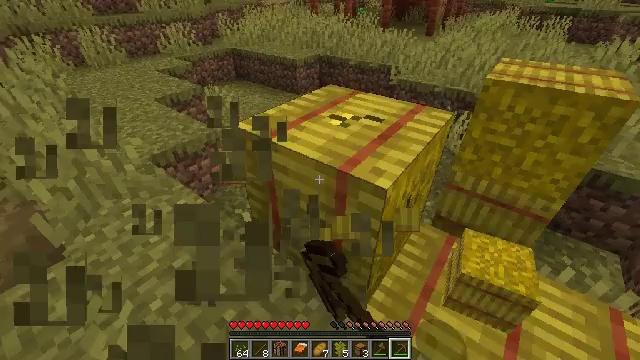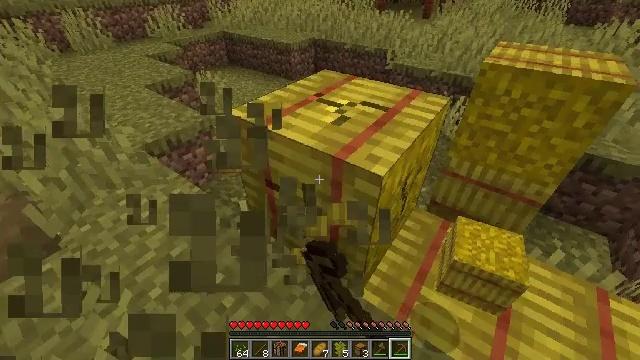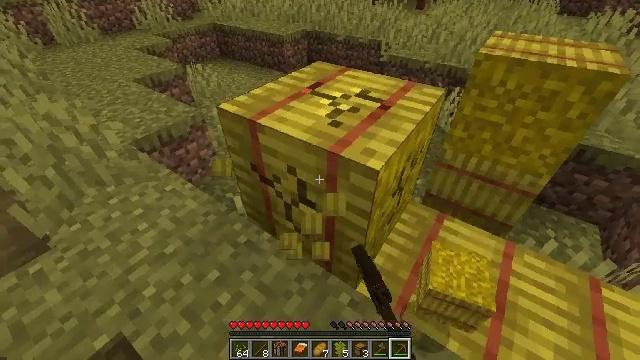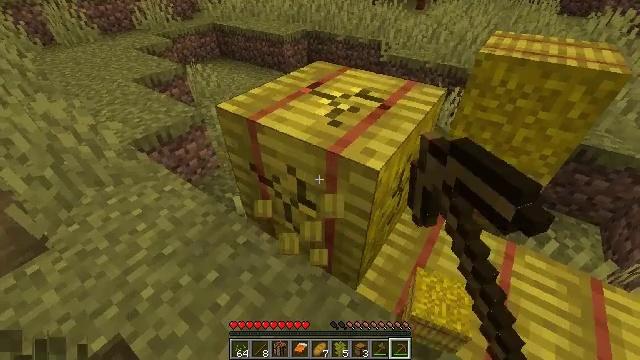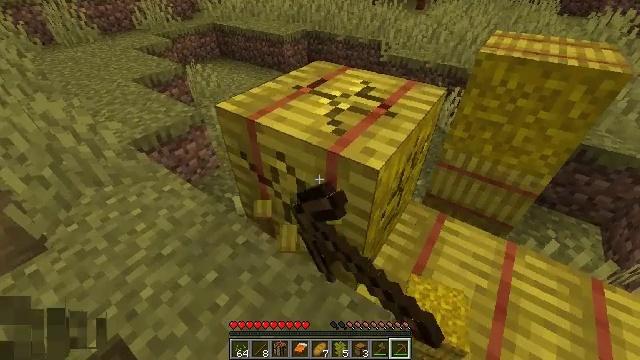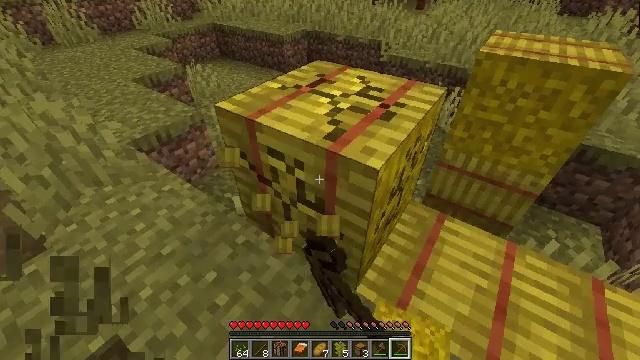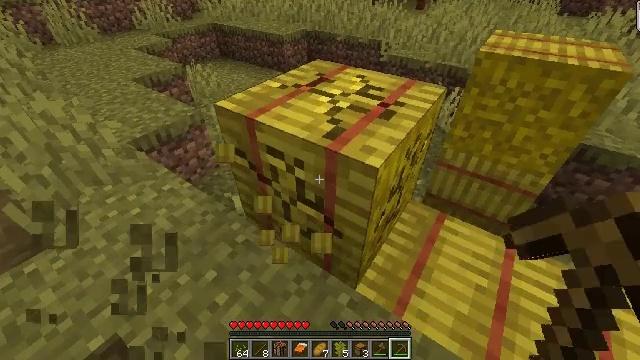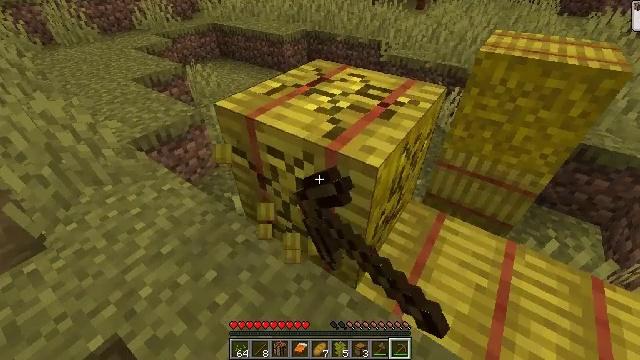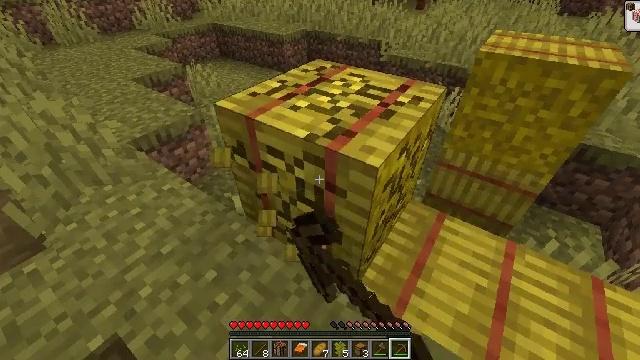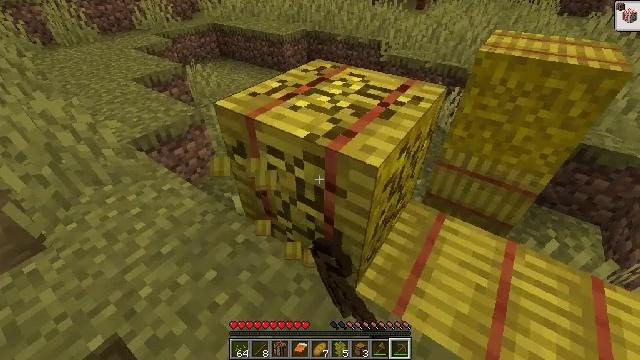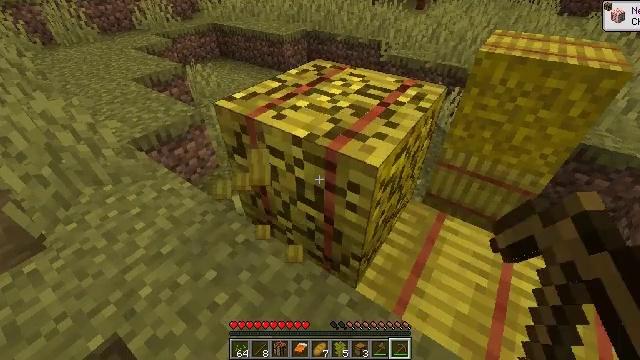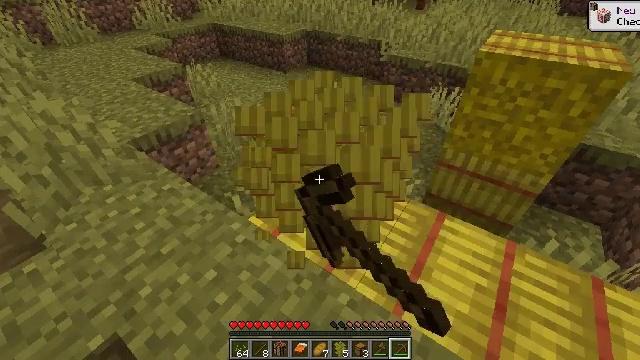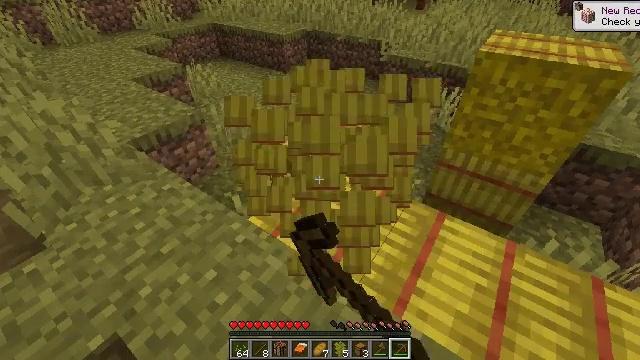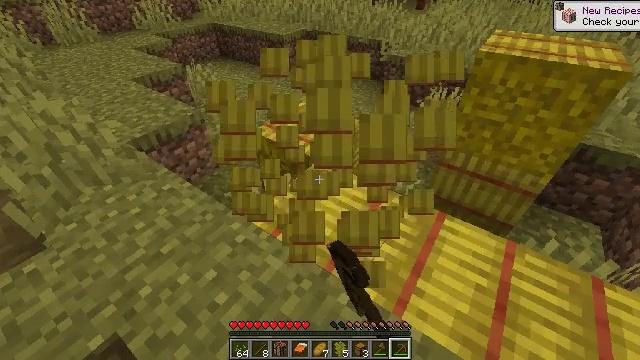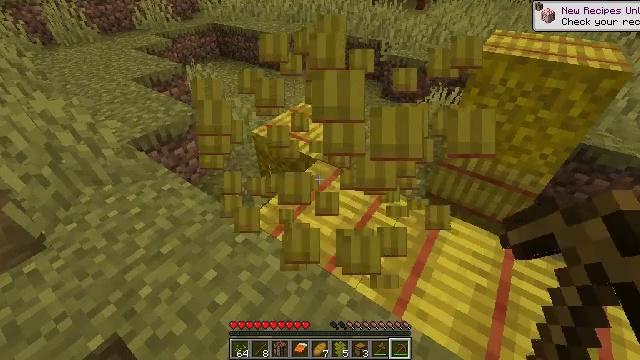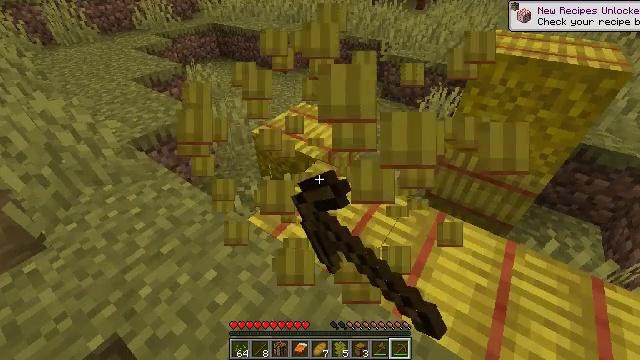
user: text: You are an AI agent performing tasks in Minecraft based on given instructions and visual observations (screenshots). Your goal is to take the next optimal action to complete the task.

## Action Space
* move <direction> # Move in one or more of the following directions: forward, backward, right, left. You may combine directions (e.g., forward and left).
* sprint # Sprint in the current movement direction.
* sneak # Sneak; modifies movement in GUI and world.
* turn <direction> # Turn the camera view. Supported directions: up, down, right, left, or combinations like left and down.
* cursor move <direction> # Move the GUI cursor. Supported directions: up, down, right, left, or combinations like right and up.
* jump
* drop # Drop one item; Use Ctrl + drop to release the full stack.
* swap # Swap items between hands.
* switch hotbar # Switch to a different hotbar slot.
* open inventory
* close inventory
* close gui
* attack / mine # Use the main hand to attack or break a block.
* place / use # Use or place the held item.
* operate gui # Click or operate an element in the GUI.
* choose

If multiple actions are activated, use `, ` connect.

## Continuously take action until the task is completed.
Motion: motion action
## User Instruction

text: Break the hay block to collect it.
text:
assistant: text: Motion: turn right and down, attack / mine
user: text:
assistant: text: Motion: turn right and down, attack / mine
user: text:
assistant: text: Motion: attack / mine
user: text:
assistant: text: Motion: attack / mine
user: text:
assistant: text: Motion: attack / mine
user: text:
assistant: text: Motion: attack / mine
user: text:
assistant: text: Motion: attack / mine
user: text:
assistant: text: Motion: attack / mine
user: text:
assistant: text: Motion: attack / mine
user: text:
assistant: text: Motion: attack / mine
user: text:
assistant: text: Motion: attack / mine
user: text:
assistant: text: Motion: attack / mine
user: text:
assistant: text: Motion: attack / mine
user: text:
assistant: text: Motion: attack / mine
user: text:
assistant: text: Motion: attack / mine
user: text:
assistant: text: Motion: attack / mine
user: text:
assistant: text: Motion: attack / mine
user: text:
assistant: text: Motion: attack / mine
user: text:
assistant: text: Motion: turn right and down, attack / mine
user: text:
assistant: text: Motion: turn right and down, attack / mine
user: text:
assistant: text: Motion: turn right and down, attack / mine
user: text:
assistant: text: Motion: move left, attack / mine
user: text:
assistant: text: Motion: move left, attack / mine
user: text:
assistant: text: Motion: move left, turn right, attack / mine
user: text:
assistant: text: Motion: turn right, attack / mine
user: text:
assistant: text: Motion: turn right and down, attack / mine
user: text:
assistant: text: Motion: turn right, attack / mine
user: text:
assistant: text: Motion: attack / mine
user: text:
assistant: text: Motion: attack / mine
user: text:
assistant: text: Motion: attack / mine